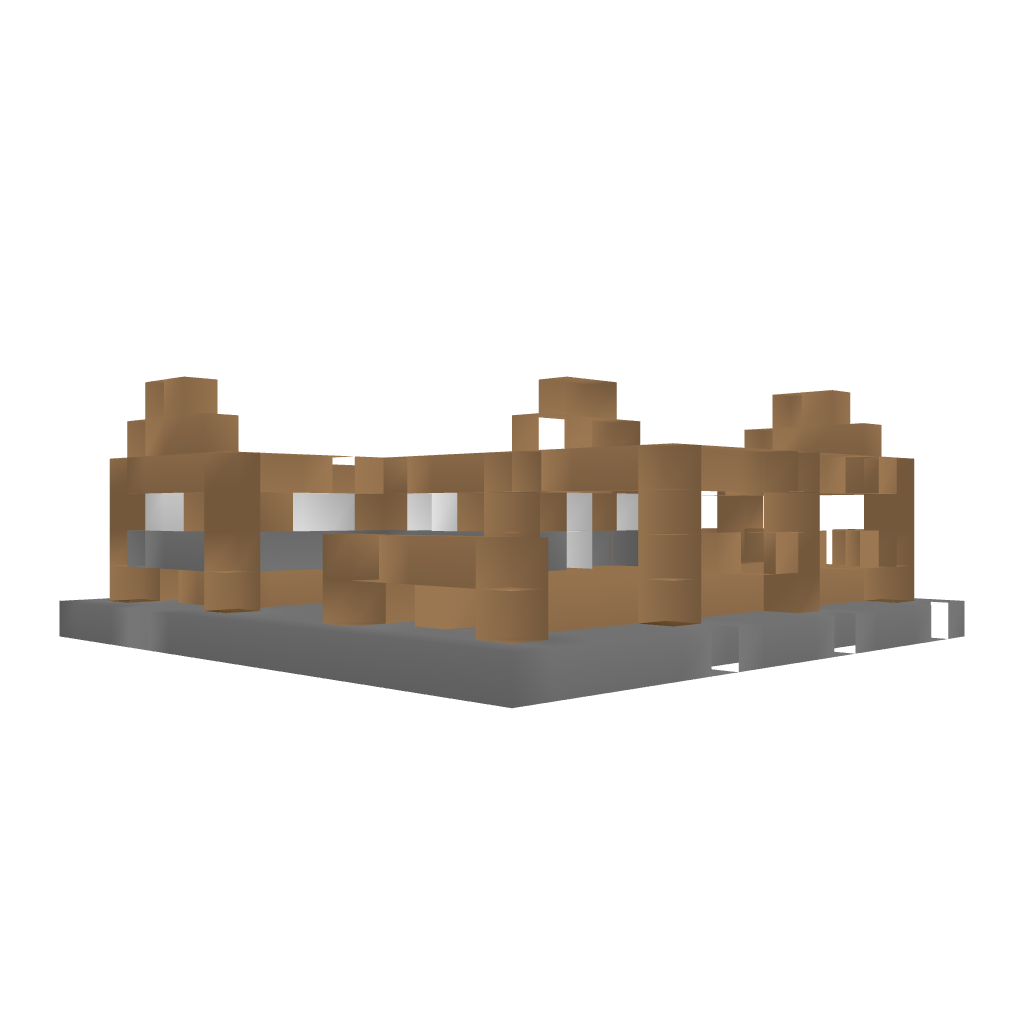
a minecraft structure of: Basic Dockhouse bad low quality